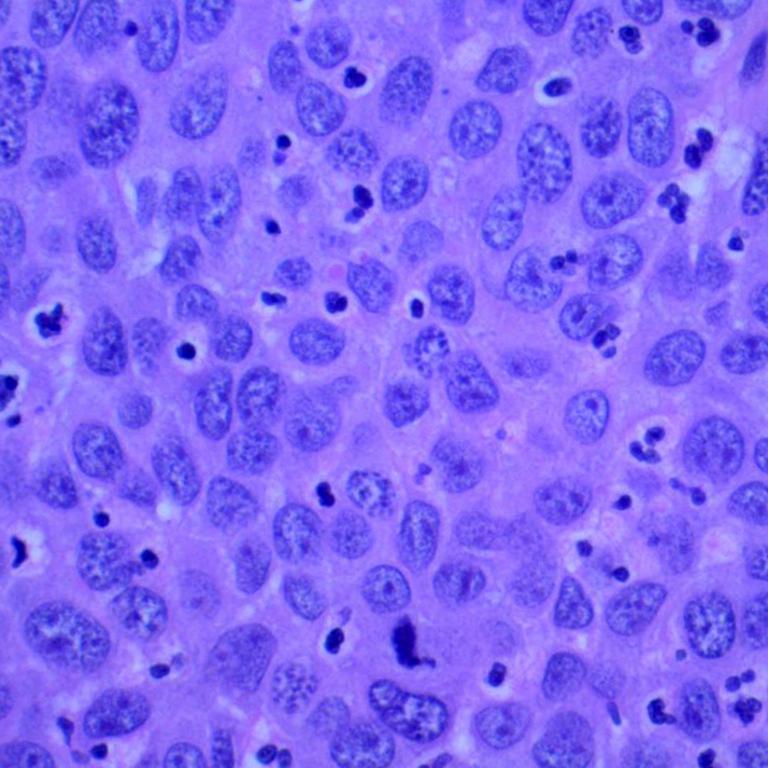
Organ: lung
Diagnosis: squamous carcinomas